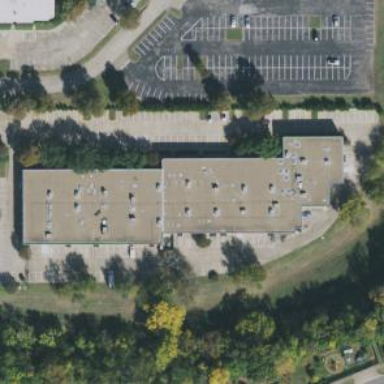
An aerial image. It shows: Commercial building.